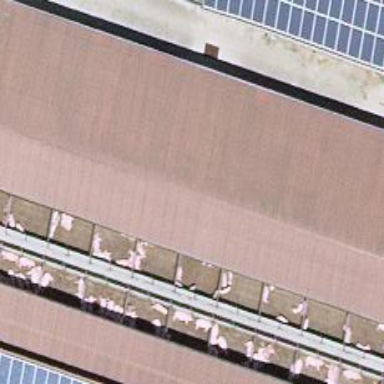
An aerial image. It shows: Solar power generator using photovoltaic method.